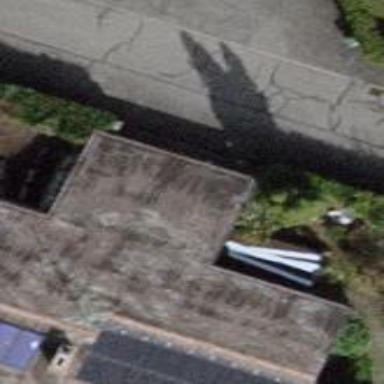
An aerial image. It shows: View of roof of building.